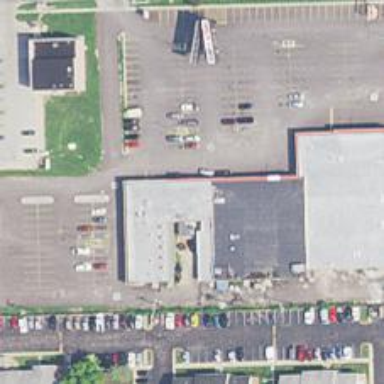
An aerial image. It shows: Supermarket.